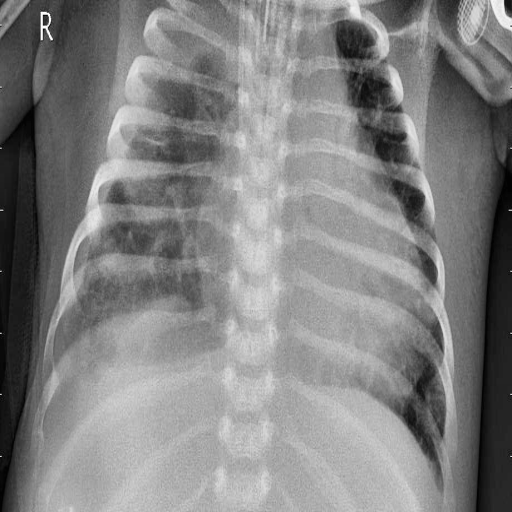
Finding: PNEUMONIA